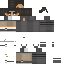
A male human skin with medium skin, wearing brown long hair dressed in a blue hoodie and brown pants, featuring a closed mouth.